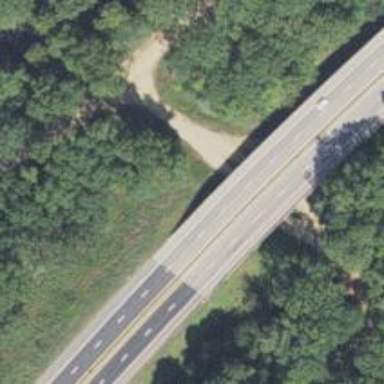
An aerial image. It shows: Beam bridge on trunk expressway.